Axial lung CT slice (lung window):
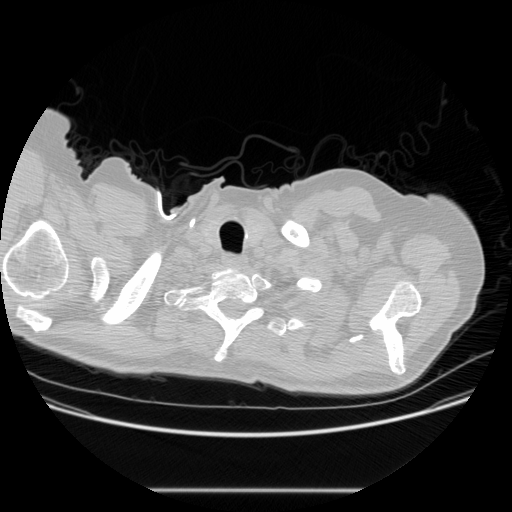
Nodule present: no